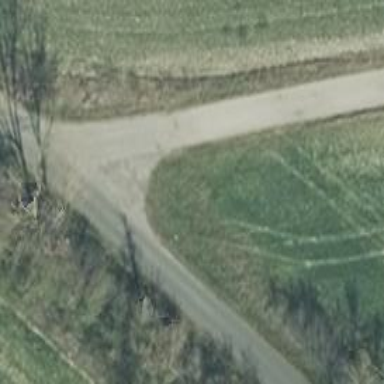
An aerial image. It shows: Sandy track road with grade3 tracktype.